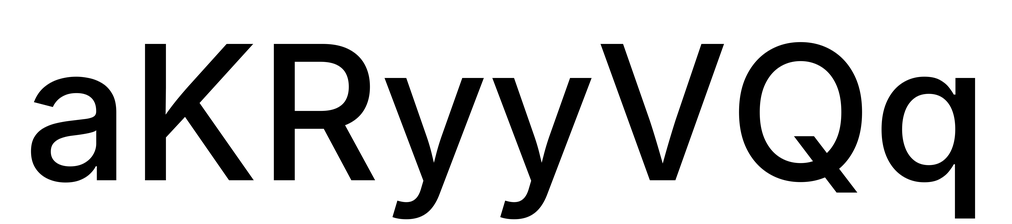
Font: Inter_Medium